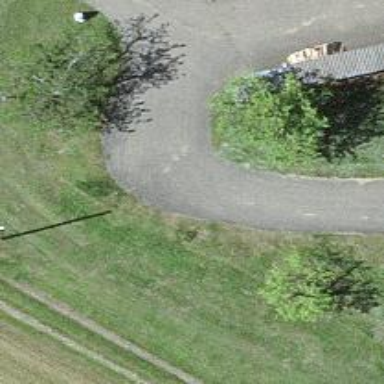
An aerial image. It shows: Paved service road.